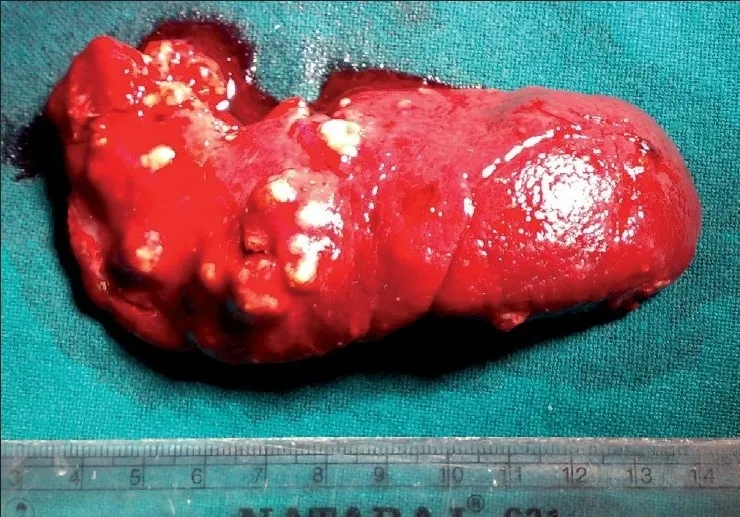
Splenectomy specimen showing multiple abscesses.
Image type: medical_photograph (other_medical_photograph)